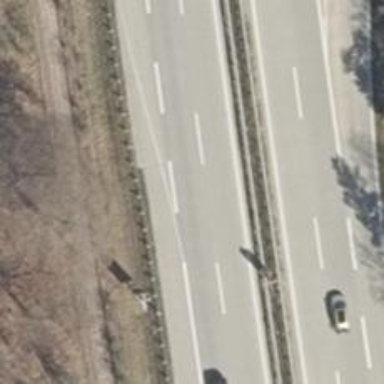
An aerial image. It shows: Motorway with concrete surface.